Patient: sex M, age 45
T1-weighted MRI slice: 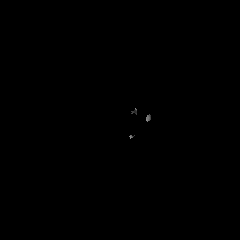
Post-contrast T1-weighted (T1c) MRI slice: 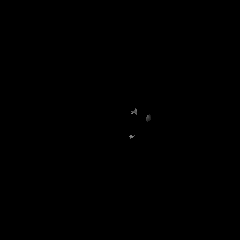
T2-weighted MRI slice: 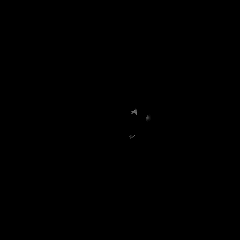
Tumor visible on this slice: no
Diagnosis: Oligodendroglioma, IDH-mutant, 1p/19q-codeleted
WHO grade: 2